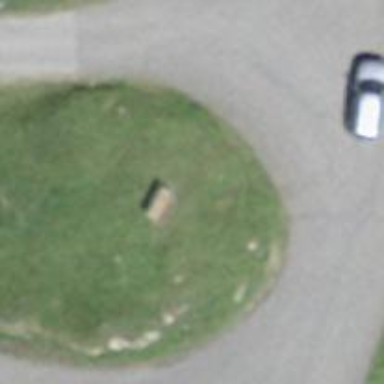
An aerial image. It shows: Bench.